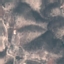
Land use / land cover class: HerbaceousVegetation